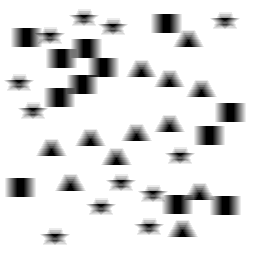
Squares: 12
Triangles: 12
Stars: 12
Total shapes: 36